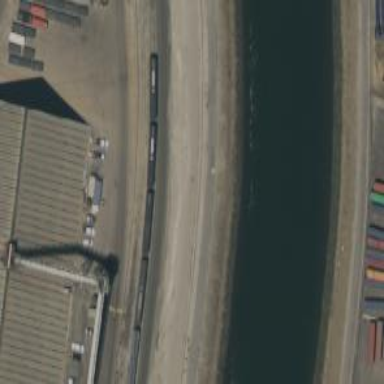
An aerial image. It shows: Railway yard in service.